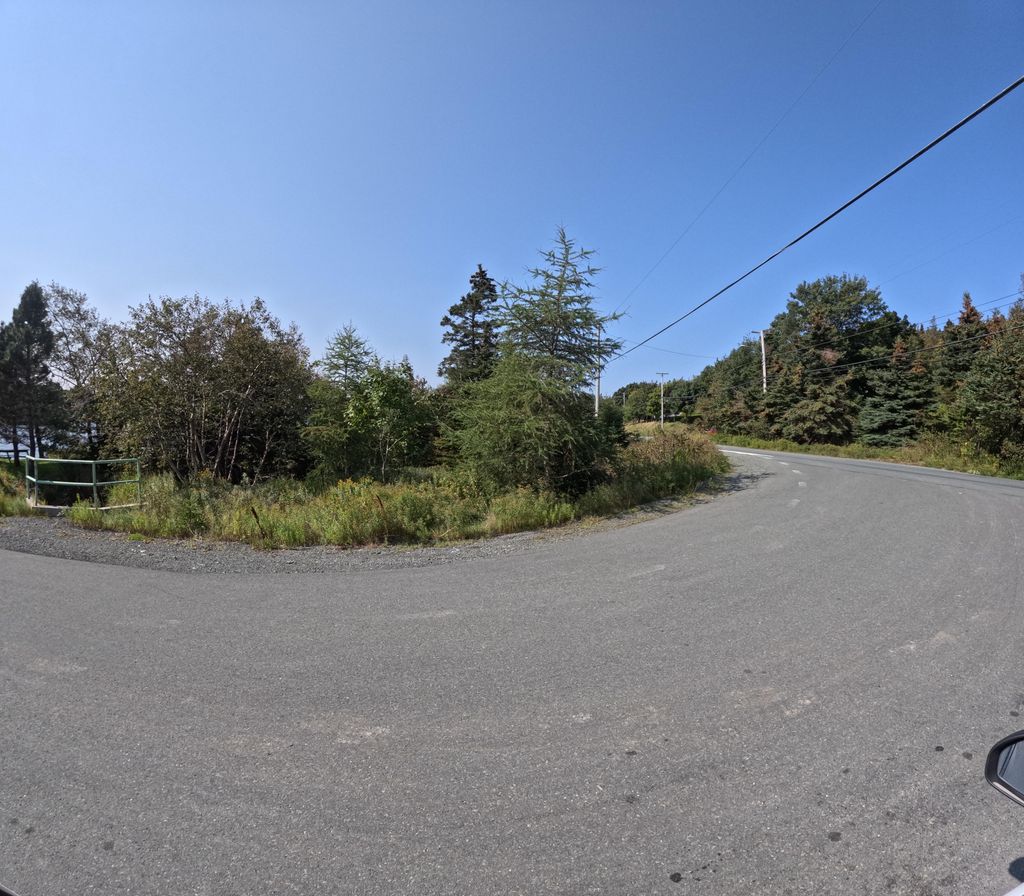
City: st_johns